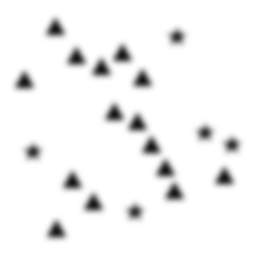
Squares: 0
Triangles: 15
Stars: 5
Total shapes: 20